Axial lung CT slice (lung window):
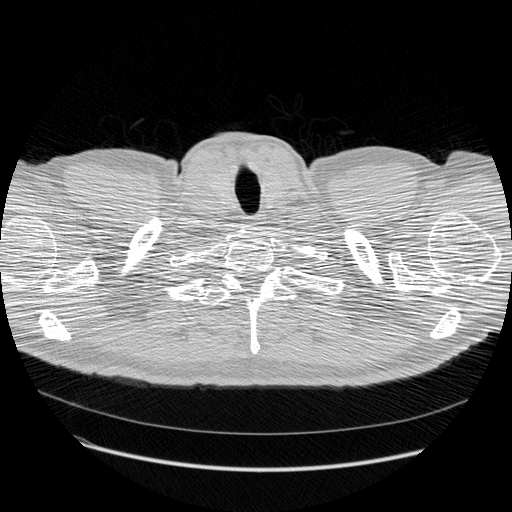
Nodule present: no